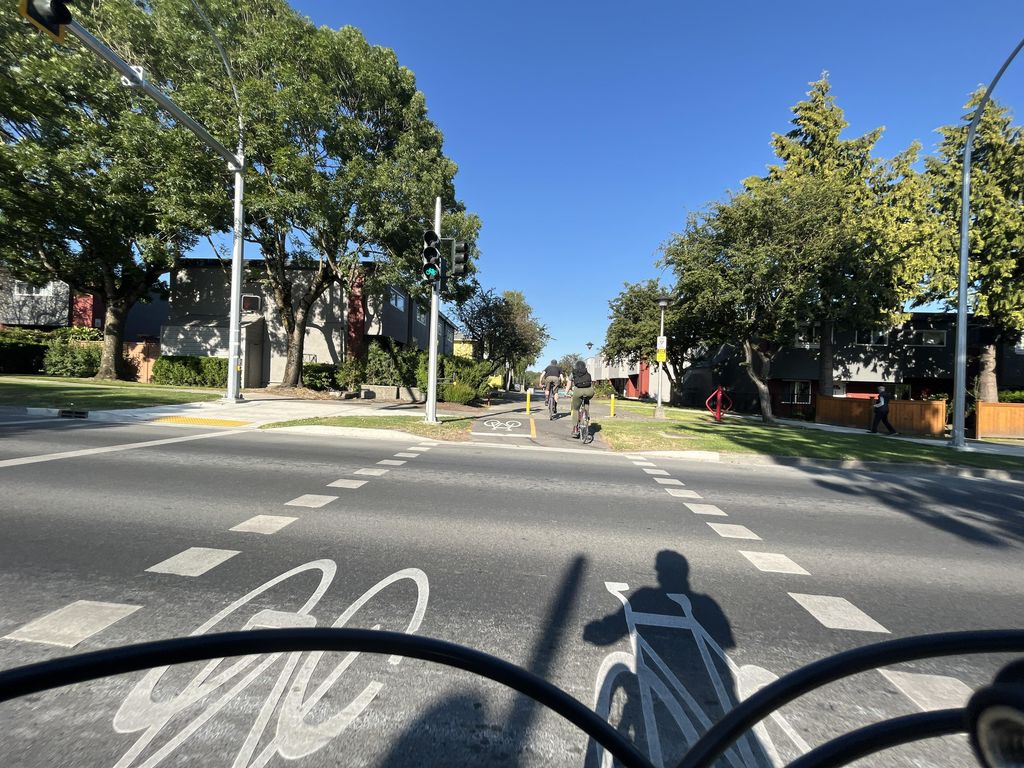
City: victoria